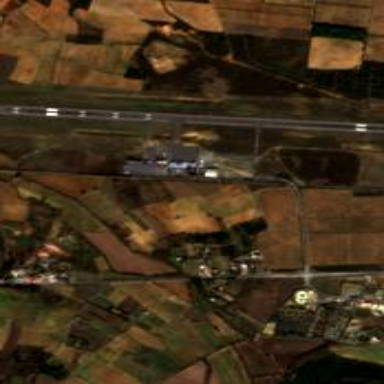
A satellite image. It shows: Airtanker base at the airport.